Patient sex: F
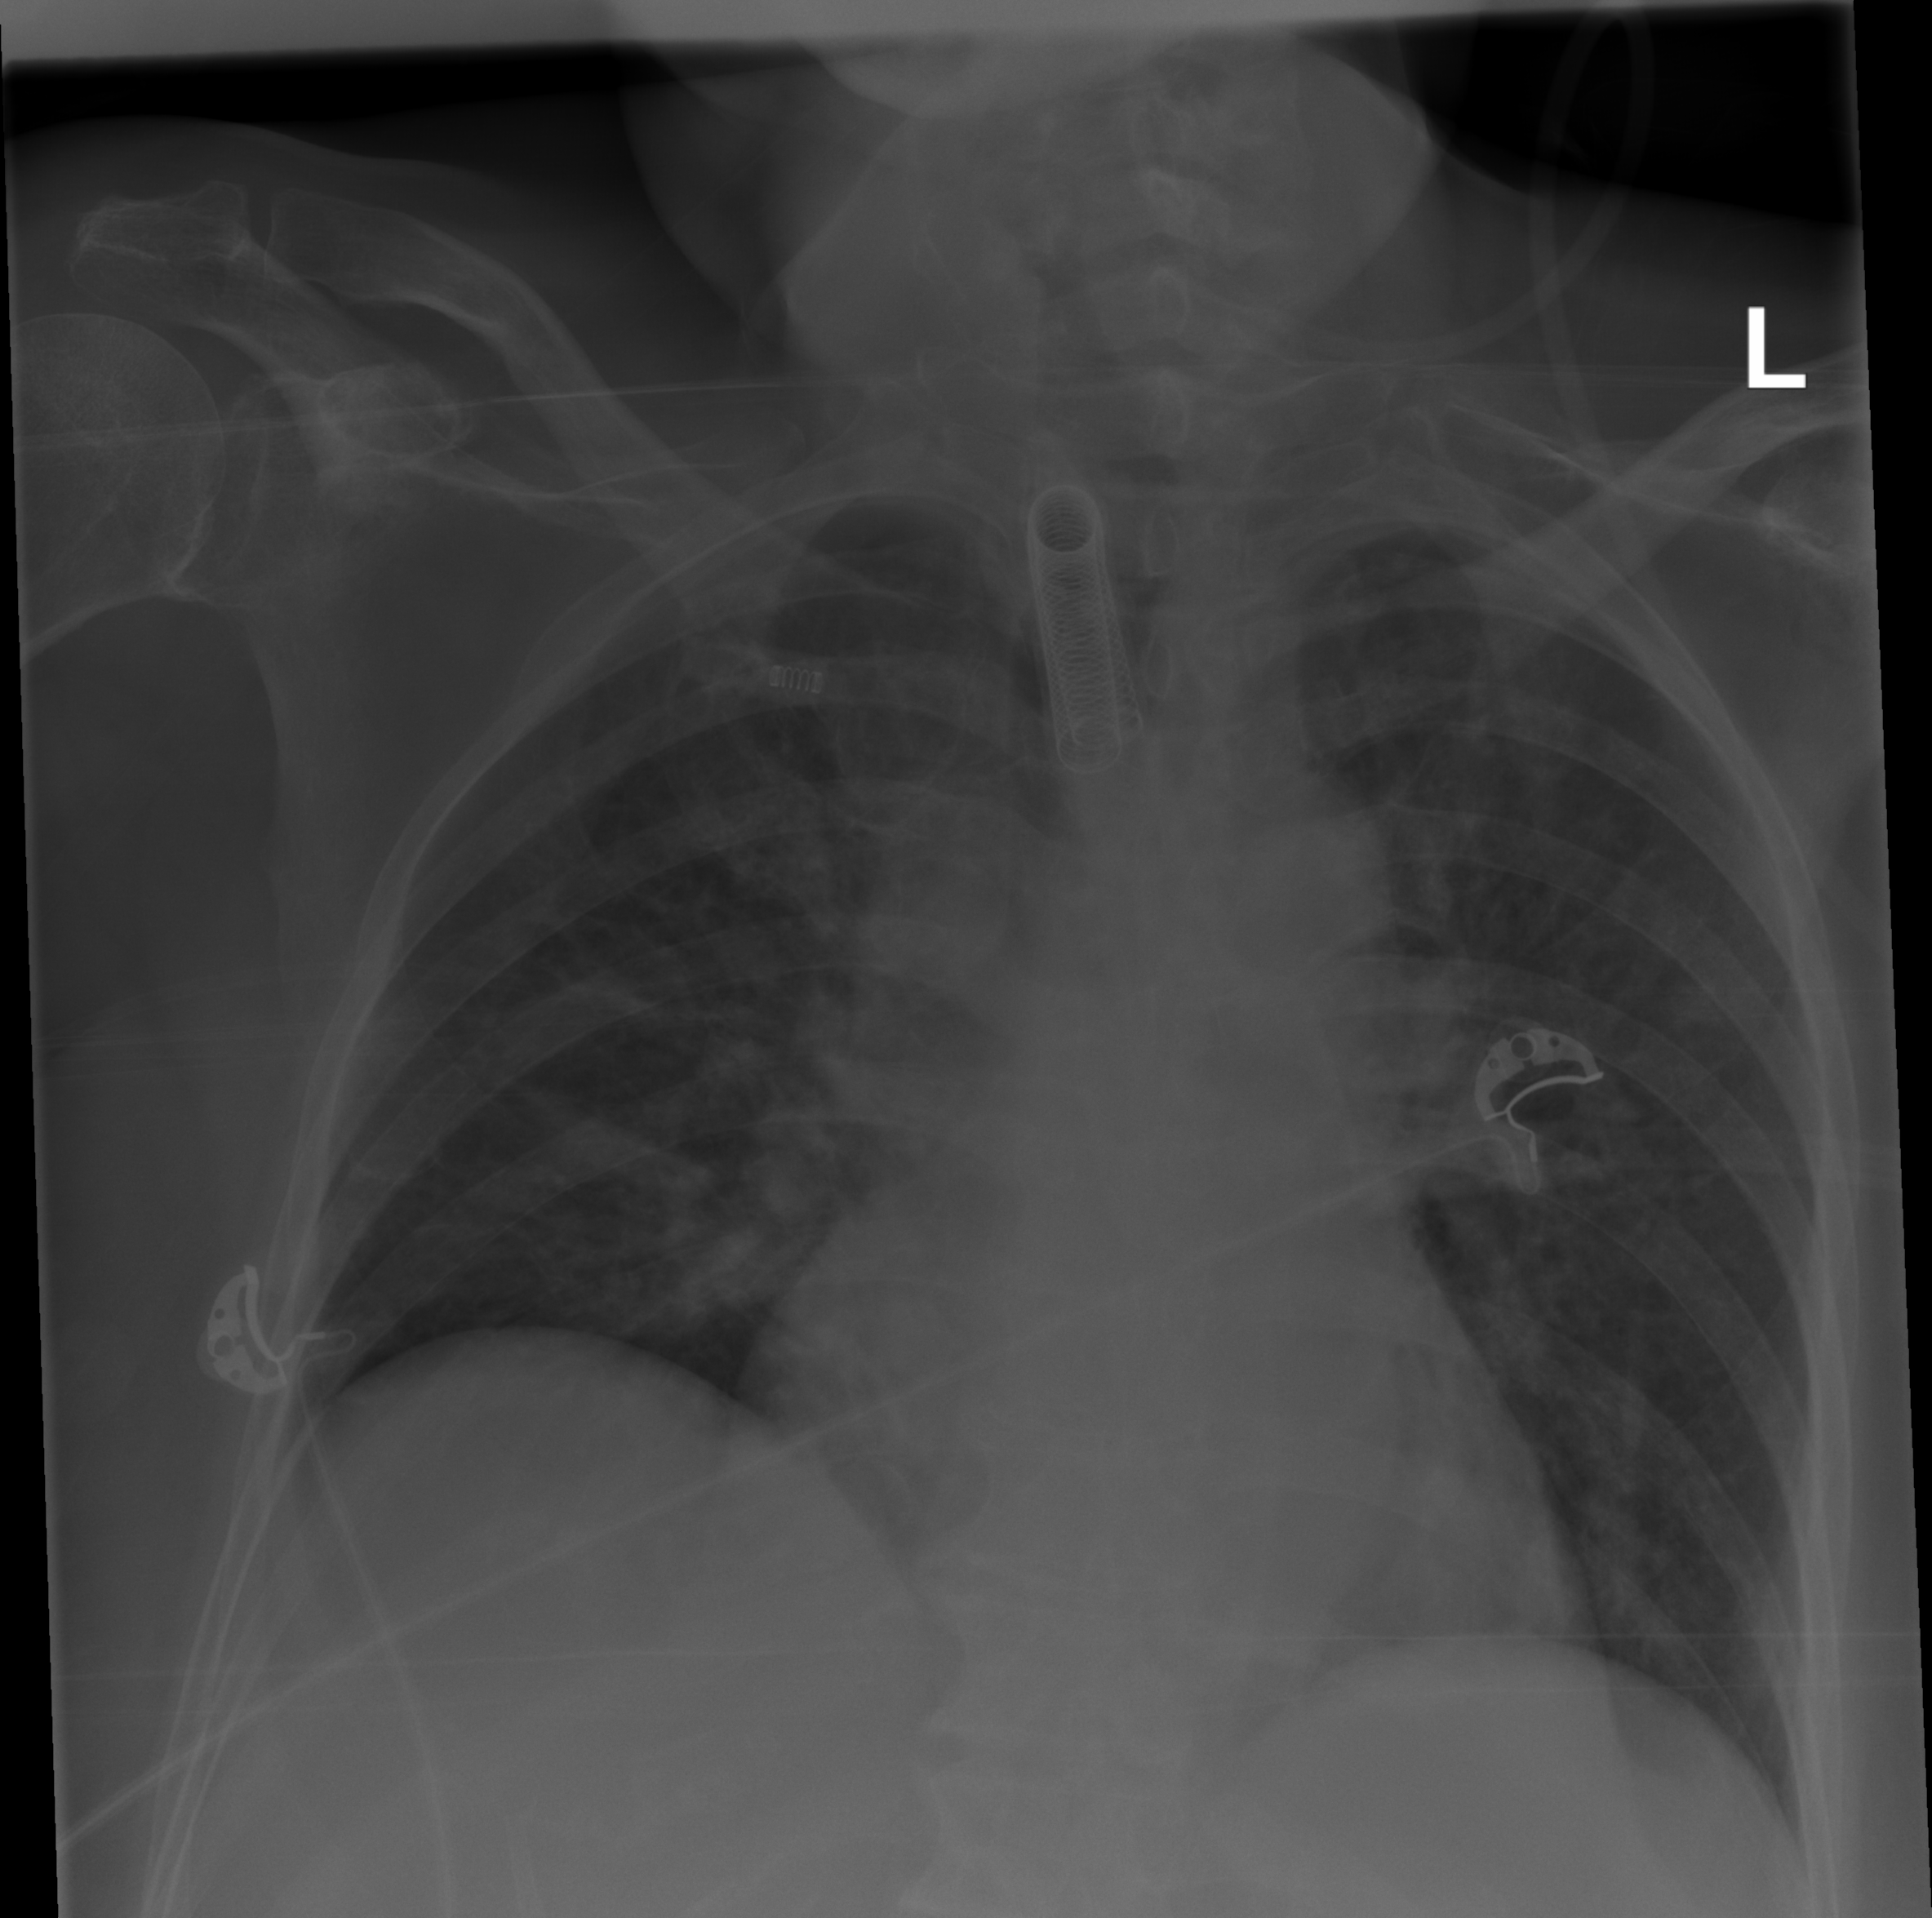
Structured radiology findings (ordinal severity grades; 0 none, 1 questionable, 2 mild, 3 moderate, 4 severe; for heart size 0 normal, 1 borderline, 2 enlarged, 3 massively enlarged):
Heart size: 0
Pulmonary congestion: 2
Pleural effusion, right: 0
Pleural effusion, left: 0
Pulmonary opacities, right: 3
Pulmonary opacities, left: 3
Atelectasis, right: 0
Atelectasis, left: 0